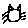
Label: cat